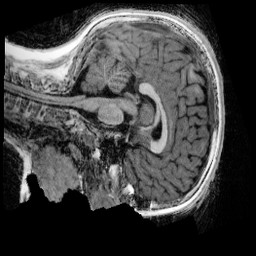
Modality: UNIT1_denoised
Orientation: sagittal
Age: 9
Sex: male
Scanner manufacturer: siemens
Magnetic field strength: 3 T
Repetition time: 4 s
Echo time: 0.00303 s